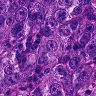
Metastatic tissue present: yes